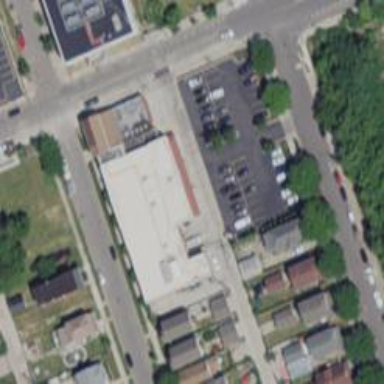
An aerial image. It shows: Alley classified as service road.